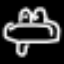
Label: frog